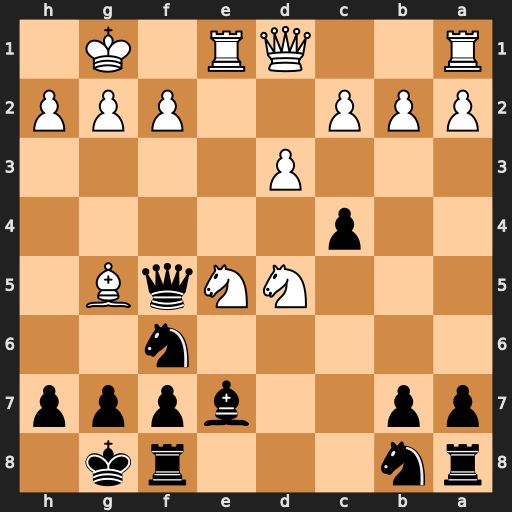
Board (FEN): rn3rk1/pp2bppp/5n2/3NNqB1/2p5/3P4/PPP2PPP/R2QR1K1
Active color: b
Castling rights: -
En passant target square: -
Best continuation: Nxd5 Bxe7 Nxe7